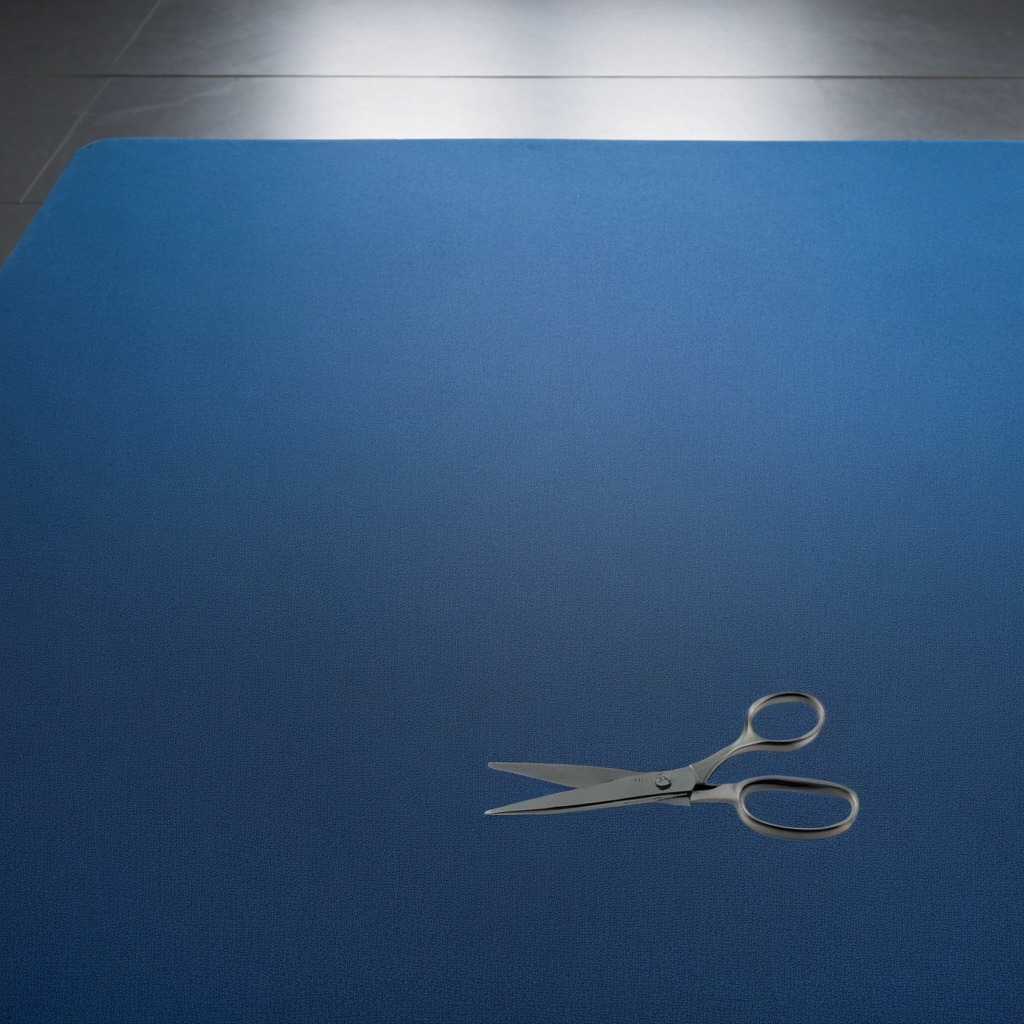
A scissor lying on a clean granite tabletop covered with a blue rubber mat inside a workshop under bright overhead lighting crisp shadows high clarity worn but beneath the mat